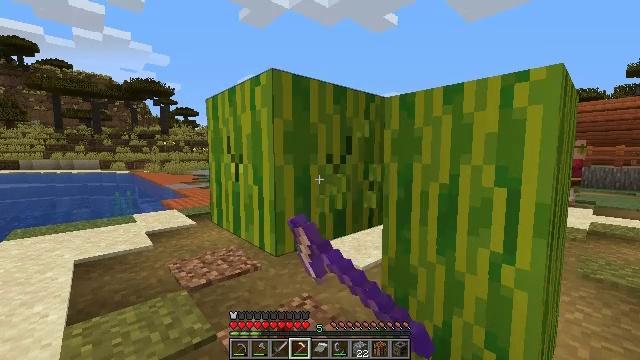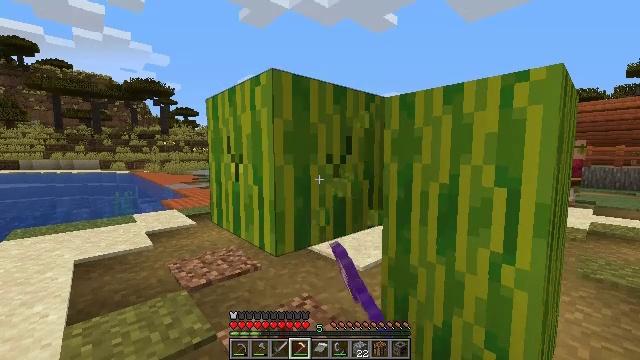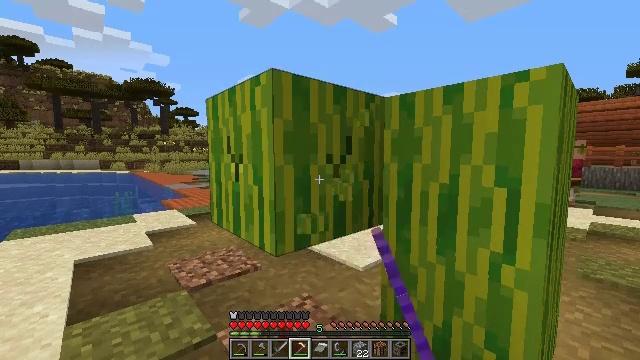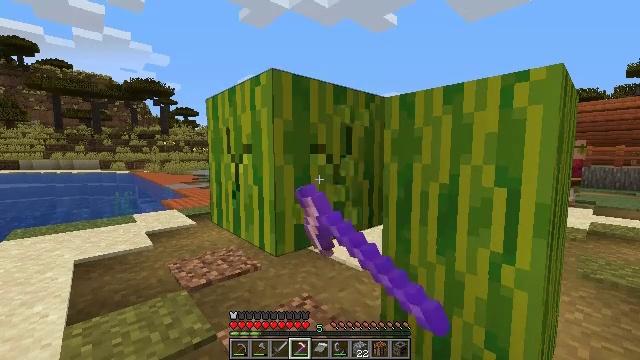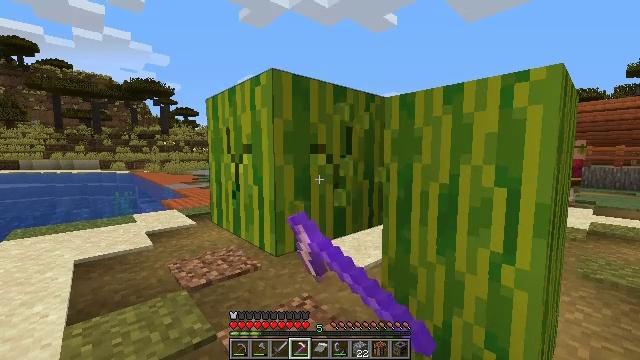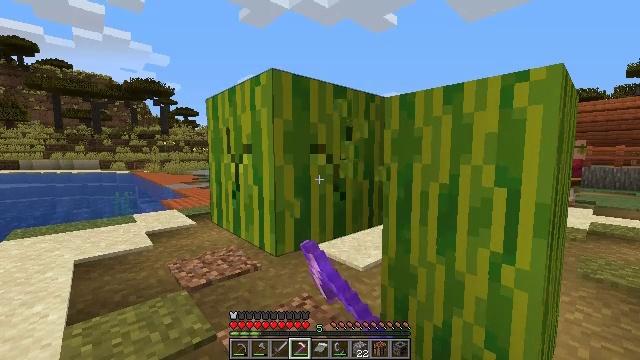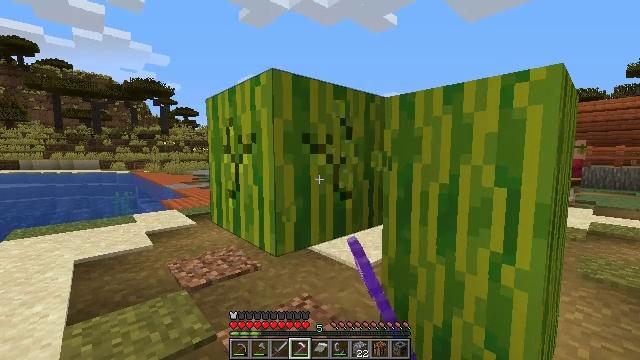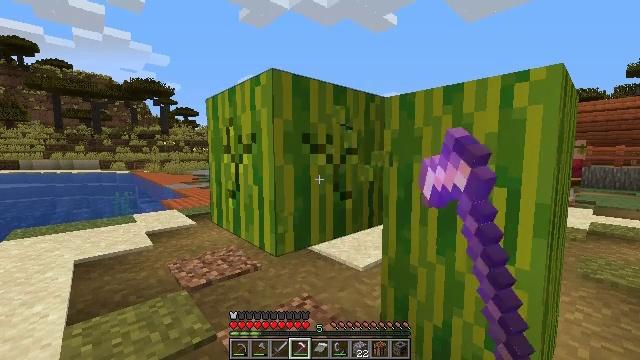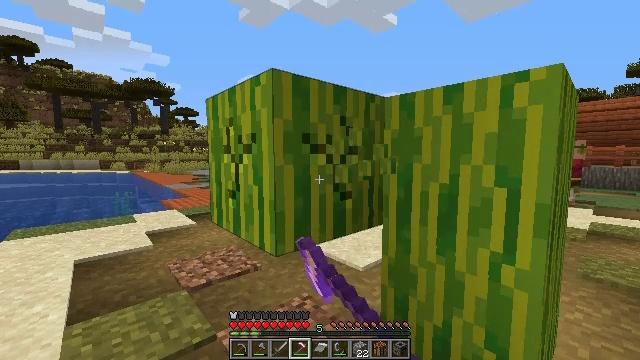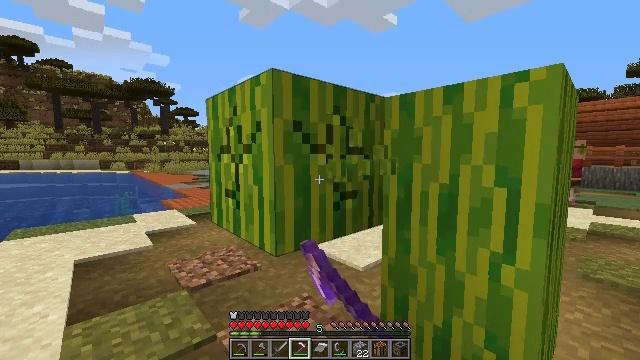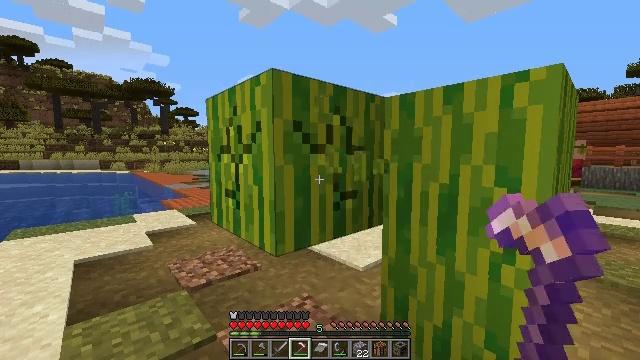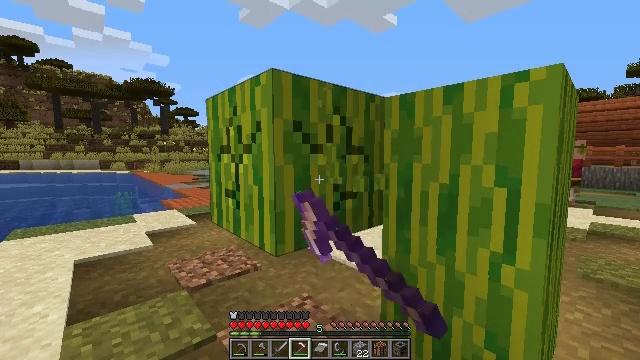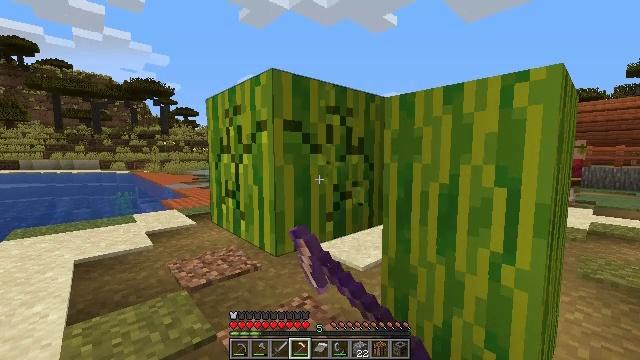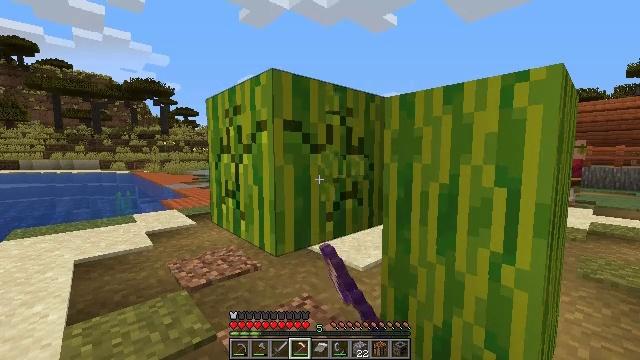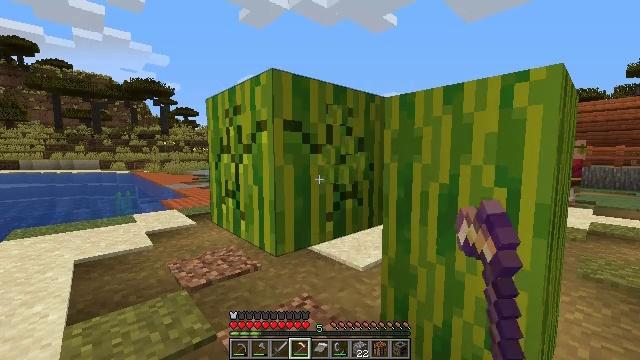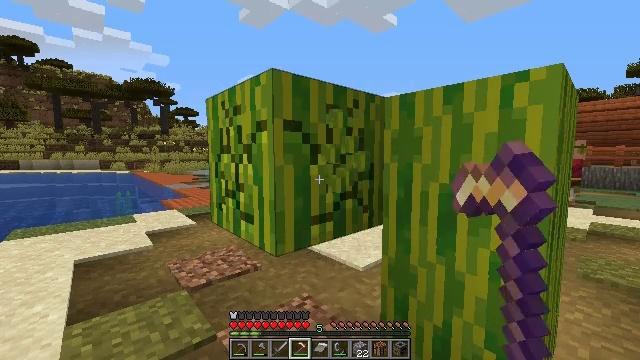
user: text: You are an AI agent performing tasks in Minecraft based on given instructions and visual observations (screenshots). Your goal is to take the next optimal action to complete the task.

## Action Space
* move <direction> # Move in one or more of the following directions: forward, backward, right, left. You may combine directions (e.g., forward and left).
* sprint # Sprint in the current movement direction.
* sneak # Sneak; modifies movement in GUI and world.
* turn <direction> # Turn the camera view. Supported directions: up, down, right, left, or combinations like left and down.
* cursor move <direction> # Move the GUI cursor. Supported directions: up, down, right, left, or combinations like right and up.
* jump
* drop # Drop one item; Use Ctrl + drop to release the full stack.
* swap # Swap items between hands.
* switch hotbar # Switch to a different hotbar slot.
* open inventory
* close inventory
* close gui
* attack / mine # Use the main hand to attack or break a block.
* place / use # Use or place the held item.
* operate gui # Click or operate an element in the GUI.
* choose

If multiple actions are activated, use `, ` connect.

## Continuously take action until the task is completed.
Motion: motion action
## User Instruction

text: Mine a melon block.
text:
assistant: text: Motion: attack / mine
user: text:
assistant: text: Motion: attack / mine
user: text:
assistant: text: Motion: attack / mine
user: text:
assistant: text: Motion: attack / mine
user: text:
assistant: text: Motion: attack / mine
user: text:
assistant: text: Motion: attack / mine
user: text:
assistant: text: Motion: attack / mine
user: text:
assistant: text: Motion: attack / mine
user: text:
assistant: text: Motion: attack / mine
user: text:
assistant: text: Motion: attack / mine
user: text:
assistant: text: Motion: attack / mine
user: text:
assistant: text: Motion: attack / mine
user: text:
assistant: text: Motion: attack / mine
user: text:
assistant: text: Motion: attack / mine
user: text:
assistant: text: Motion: attack / mine
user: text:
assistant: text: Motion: attack / mine
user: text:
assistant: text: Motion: attack / mine
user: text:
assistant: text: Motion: attack / mine
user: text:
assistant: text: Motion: attack / mine
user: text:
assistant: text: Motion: attack / mine
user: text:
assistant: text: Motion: attack / mine
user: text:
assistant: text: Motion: attack / mine
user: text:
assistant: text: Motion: attack / mine
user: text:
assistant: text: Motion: attack / mine
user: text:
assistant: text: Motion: attack / mine
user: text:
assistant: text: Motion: move forward and move left, attack / mine
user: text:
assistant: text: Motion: move forward and move left, attack / mine
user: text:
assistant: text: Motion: move forward and move left, attack / mine
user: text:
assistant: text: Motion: move forward and move left, turn right and down, attack / mine
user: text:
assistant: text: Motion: move forward and move left, turn right and down, attack / mine